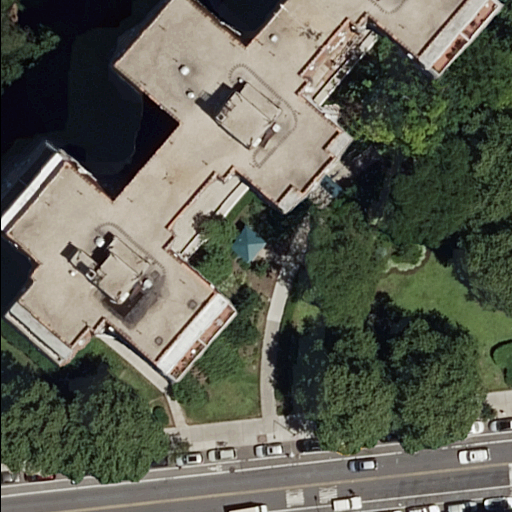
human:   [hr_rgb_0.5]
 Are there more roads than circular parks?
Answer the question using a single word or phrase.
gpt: yes

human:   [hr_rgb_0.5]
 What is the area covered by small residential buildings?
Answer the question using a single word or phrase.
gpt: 0m2

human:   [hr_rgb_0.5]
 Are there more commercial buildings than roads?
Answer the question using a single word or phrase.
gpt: no

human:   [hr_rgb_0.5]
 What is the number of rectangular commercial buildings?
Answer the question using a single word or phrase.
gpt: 0

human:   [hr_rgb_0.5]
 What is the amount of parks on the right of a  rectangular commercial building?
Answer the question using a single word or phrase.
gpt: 0

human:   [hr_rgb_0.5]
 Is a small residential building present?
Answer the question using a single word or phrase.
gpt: no

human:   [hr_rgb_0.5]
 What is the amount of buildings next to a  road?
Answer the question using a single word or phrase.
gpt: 1

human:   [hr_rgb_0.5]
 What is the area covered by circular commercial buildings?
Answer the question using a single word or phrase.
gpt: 0m2

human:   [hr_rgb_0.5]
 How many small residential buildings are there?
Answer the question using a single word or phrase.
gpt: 0

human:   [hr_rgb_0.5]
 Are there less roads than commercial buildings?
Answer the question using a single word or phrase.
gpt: no

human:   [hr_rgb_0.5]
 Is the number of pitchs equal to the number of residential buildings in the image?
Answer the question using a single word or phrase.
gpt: yes

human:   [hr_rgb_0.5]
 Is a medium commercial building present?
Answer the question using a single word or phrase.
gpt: no

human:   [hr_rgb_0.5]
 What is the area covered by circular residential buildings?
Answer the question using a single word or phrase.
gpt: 0m2

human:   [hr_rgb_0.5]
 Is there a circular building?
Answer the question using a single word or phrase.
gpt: no

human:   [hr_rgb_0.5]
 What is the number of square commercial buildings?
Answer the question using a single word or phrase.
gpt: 0

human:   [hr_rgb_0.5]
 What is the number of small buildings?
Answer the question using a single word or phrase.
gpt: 0

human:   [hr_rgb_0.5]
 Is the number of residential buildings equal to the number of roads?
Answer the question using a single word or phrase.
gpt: no

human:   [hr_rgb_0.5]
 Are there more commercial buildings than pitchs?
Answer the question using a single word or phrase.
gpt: no

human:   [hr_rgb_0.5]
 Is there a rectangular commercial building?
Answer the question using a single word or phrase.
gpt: no

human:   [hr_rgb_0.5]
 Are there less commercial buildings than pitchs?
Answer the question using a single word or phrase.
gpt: yes

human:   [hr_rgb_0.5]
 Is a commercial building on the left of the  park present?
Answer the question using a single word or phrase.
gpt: no

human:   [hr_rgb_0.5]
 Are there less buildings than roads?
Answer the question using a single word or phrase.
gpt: yes

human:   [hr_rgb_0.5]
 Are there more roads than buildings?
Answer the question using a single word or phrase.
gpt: yes

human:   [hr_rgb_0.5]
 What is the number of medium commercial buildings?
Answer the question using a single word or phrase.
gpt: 0

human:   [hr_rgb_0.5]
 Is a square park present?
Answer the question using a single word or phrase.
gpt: no

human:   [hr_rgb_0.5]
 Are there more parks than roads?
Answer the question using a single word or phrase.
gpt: no

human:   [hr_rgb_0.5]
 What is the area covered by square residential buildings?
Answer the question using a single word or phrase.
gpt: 0m2

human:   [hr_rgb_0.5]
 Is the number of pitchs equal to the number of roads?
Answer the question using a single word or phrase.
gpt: no

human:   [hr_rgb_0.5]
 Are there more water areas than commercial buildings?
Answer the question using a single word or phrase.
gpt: no

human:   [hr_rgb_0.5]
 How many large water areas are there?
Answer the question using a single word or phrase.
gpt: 0

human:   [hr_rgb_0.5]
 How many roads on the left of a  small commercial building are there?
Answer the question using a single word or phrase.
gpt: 0

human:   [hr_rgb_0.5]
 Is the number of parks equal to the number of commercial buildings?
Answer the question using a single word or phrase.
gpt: no

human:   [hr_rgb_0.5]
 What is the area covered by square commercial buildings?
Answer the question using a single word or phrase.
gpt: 0m2

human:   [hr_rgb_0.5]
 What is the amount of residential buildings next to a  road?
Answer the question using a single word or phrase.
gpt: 1

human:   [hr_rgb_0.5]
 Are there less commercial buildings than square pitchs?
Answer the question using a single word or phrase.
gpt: no

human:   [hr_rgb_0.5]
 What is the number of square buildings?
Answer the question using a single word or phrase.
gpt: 0